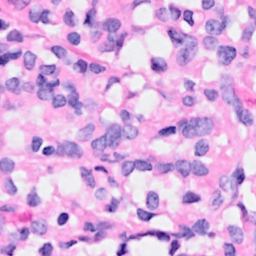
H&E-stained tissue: Breast